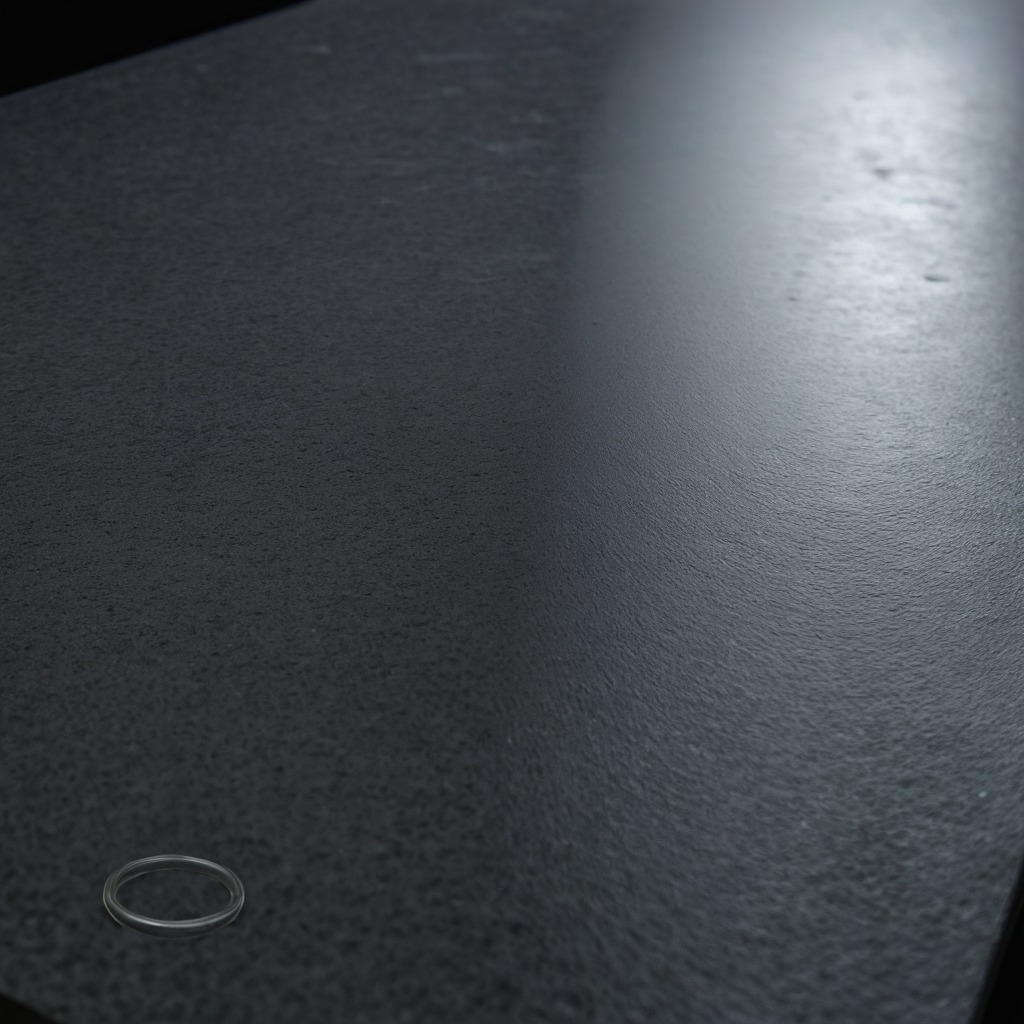
A rubber O-ring is lying on a clean granite table inside a workshop at night dim ambient light soft shadows worn but